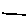
Label: line